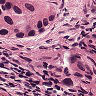
Metastatic tissue present: yes